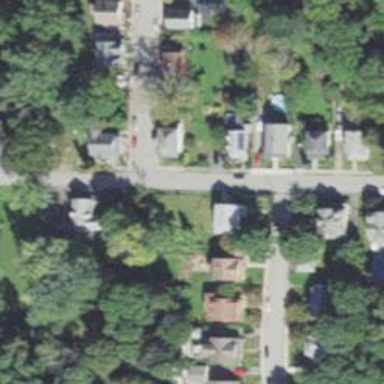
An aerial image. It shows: Residential driveway used as service road.